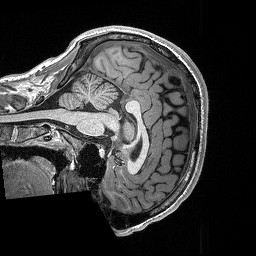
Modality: T1w
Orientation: sagittal
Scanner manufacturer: siemens
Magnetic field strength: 3 T
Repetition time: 2.3 s
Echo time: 0.00298 s